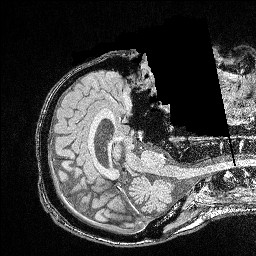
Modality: FLASH
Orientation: axial
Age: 30
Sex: male